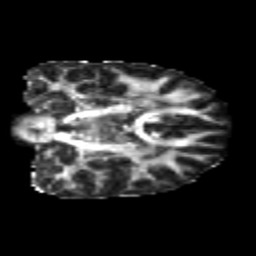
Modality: FA
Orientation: coronal
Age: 22
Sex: female
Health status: healthy
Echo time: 0.074 s